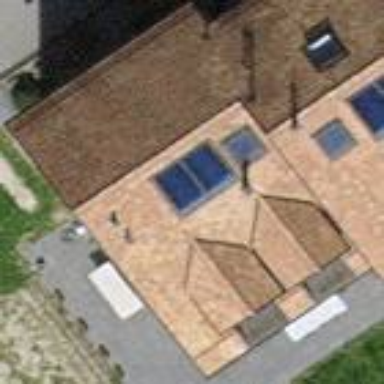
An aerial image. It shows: Simple house.